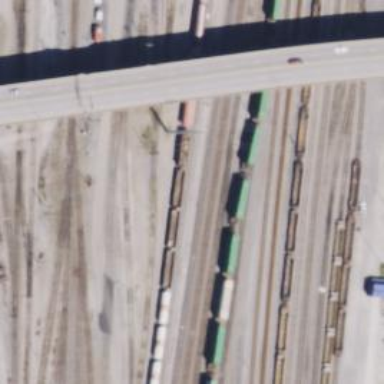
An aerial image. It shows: Railway yard.